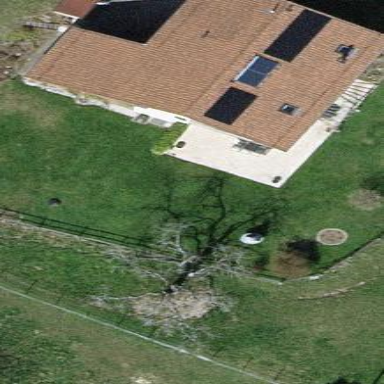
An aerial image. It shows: Simple and straightforward house.